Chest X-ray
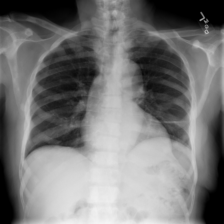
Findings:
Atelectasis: positive
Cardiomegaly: negative
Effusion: negative
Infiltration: negative
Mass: negative
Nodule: negative
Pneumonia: negative
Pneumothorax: negative
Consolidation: negative
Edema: negative
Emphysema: negative
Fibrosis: negative
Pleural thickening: negative
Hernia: negative